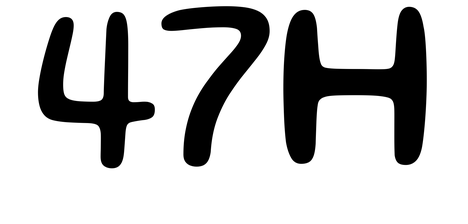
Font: Gluten_Regular